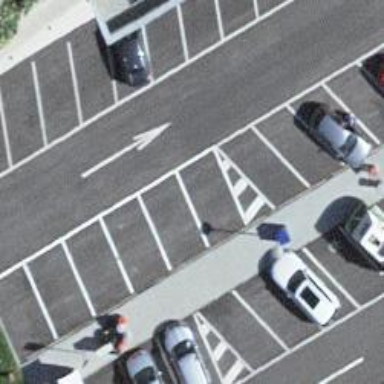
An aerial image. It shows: Charging station.